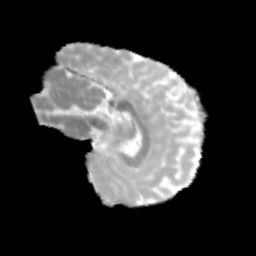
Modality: MD
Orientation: sagittal
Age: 12
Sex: male
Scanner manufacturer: siemens
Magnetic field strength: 3 T
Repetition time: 3.8 s
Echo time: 0.07 s